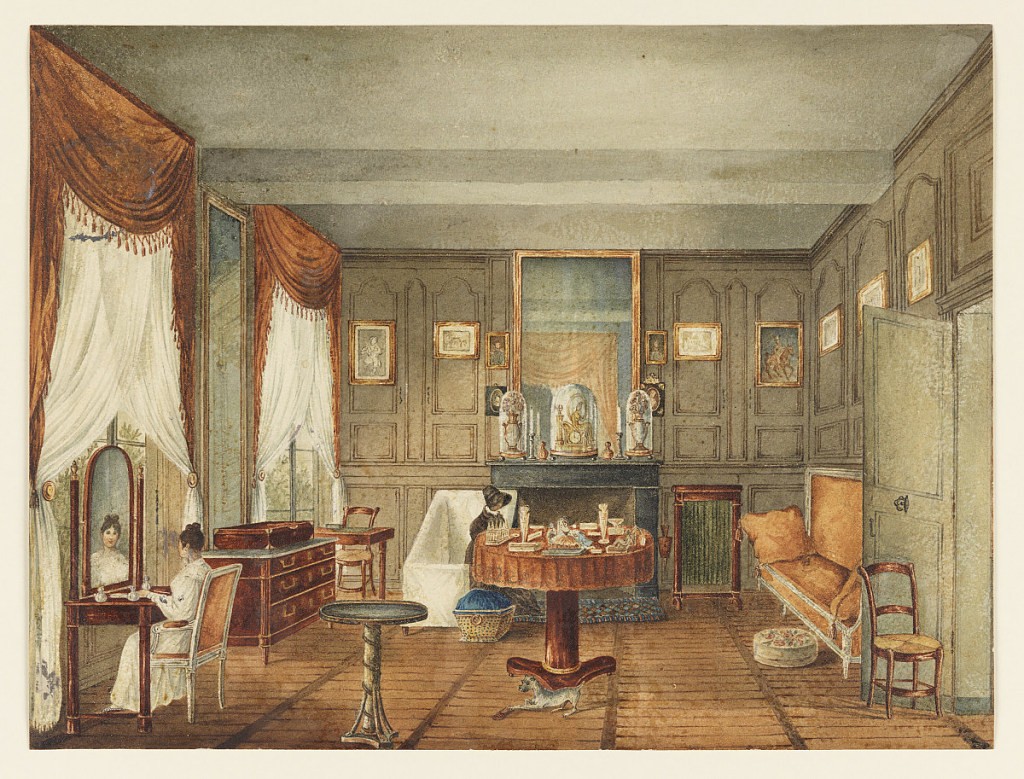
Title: View of a Morning Room Interior
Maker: Unknown
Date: ca. 1820–25
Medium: Pen and ink, brush and watercolor on white laid paper
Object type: Drawing
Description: A room interior with two brown-draped, white-curtained windows at left and an open door at right. A dog sits at the foot of a central table, where an array of objects is displayed. Behind and partly obscured by the table, a woman wearing a black bonnet sits just to the left of a dark gray fireplace. A mirror hangs above the mantelpiece, which is decorated with a clock flanked by two vases, all in bell jars. In the front of the room on the left, another woman, dressed in a white gown, sits at a dressing table, her image reflected in the mirror.  Additional furnishings include a chest placed between the windows; a sofa, ottoman and chair on the right; and framed drawings hung on the walls.